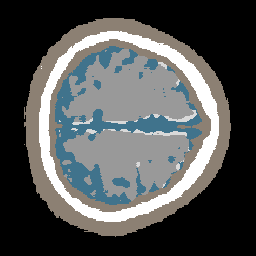
Label: no_lesion